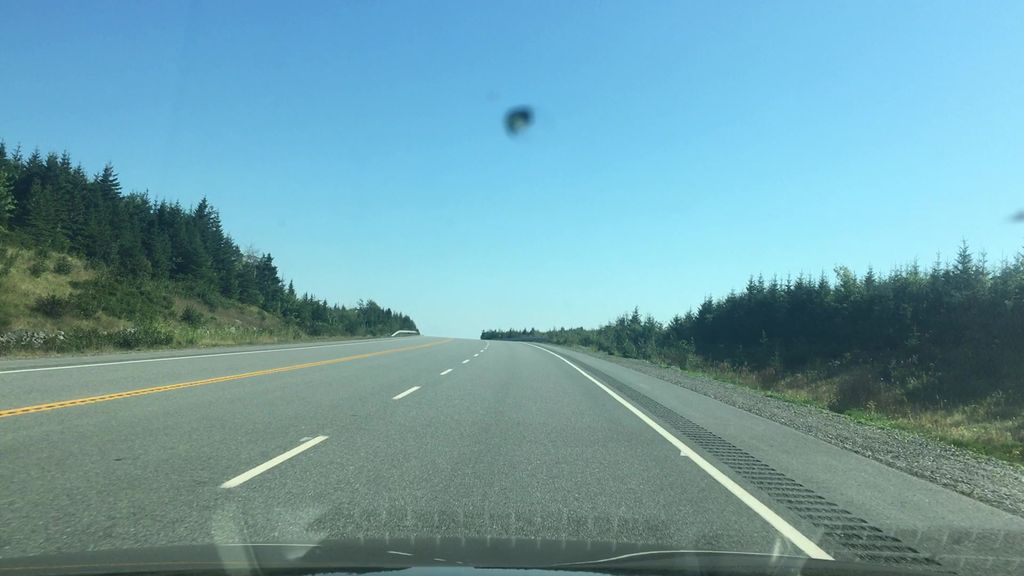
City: halifax